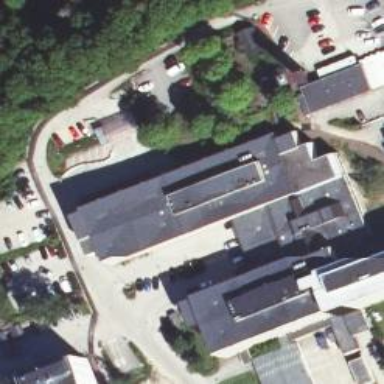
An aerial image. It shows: Hospital providing healthcare services.